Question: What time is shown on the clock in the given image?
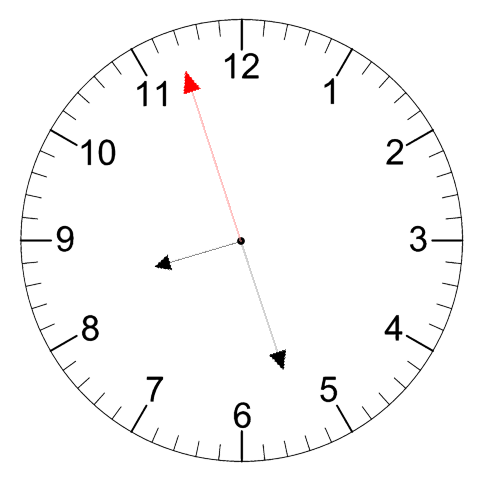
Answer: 08:26:57